Question: Hi I am totally new to matlab, and I'm using the dsp tool box within simulink. Using the drag and drop function from the tool box I want to find the mid frequency of a wav file and put a sine wave there to corrupt the sound. I have no clue how to do this. Would this be done using an add function?
the image below is my attempt at this, is this the correct method?

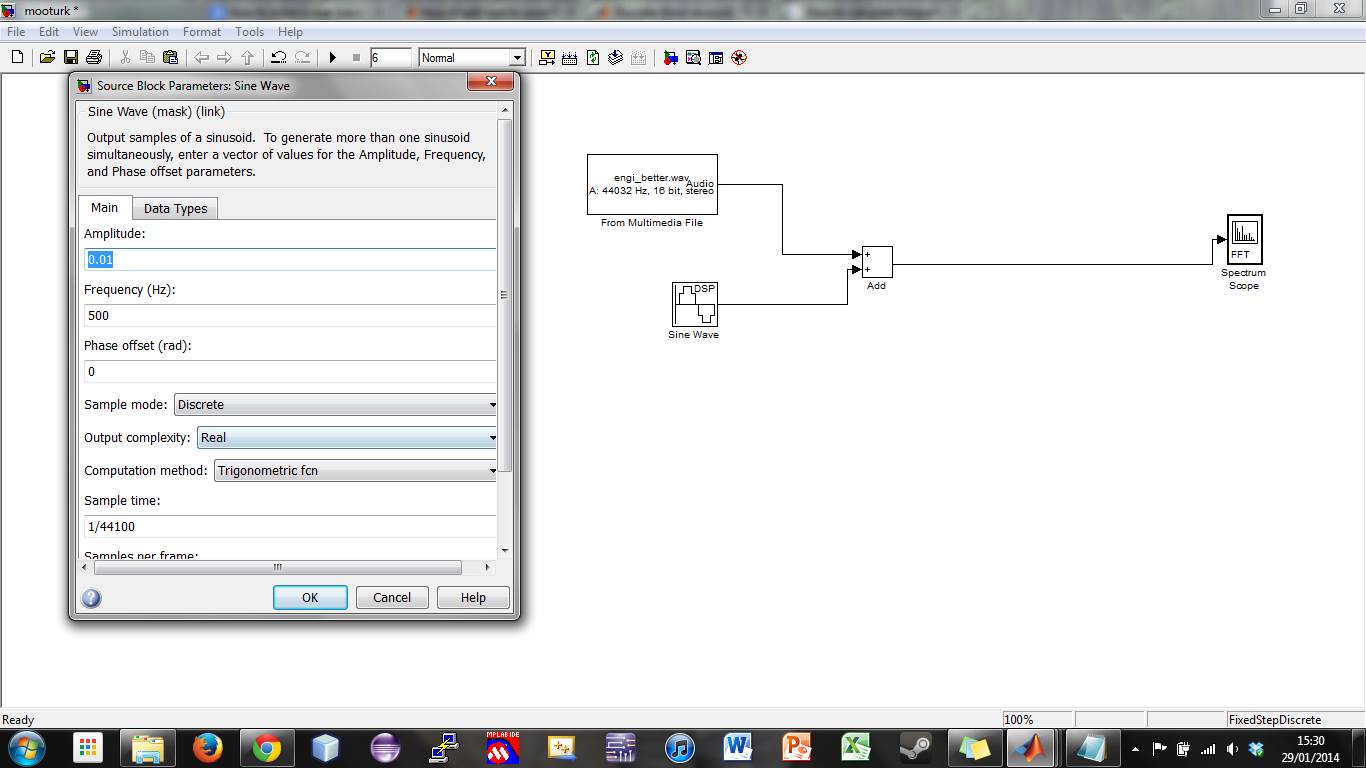
Answer: Yes this should defiantly work my young padwan